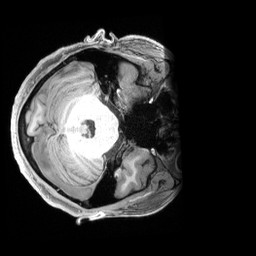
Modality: T1w
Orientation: axial
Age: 29
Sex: male
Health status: healthy
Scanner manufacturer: siemens
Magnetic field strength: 3 T
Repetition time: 2.4 s
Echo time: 0.00228 s